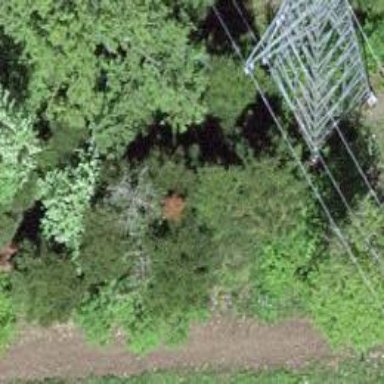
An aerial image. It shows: Power tower.